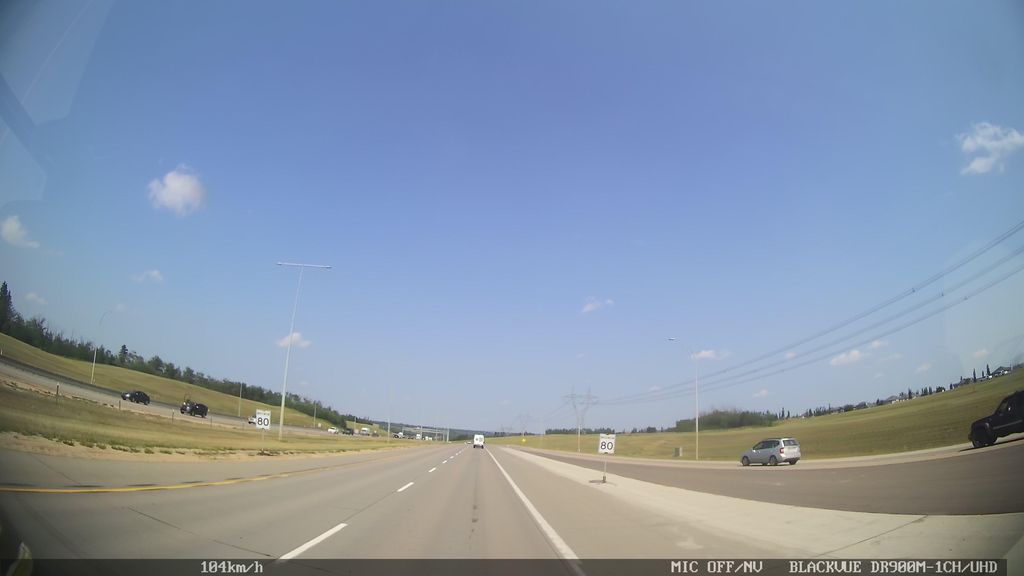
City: edmonton